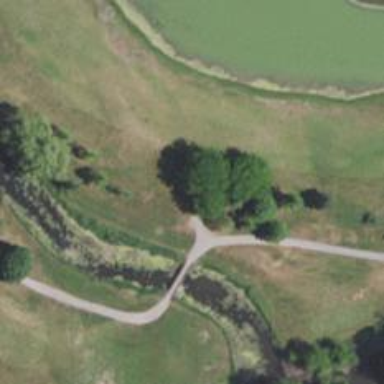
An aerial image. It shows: Service road designated as golf cart path.